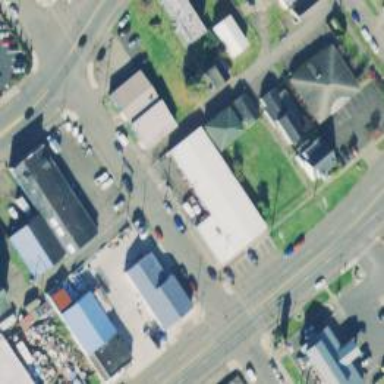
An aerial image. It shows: Alley classified as service road.